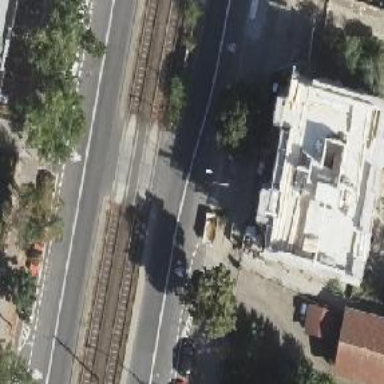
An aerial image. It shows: Uncontrolled tram level crossing.